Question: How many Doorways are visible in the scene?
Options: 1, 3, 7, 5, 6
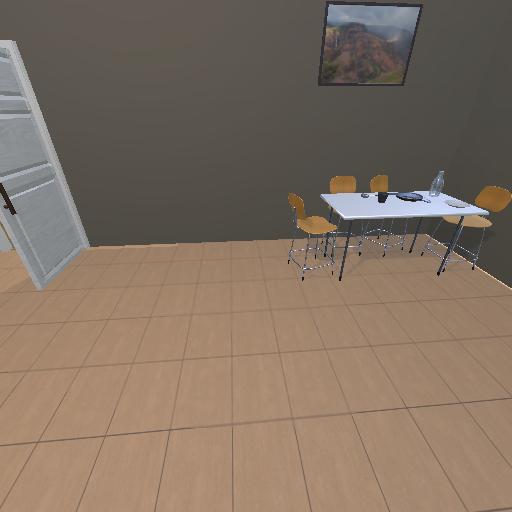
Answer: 1